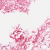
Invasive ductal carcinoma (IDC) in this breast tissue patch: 0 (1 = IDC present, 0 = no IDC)